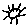
Label: sun